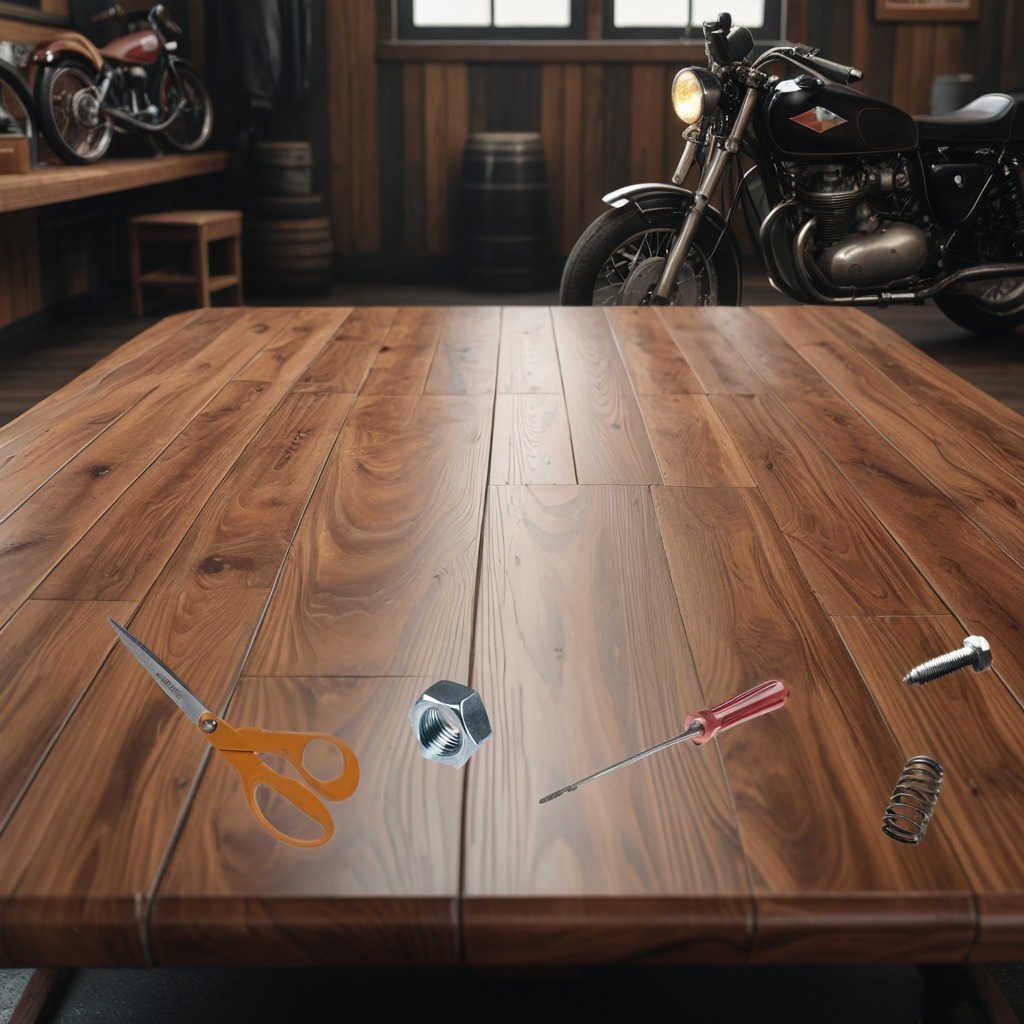
A metal machine screw, a coiled metal spring, a screwdriver, a metal nut, and a pair of scissors are lying on the wooden table in the garage.